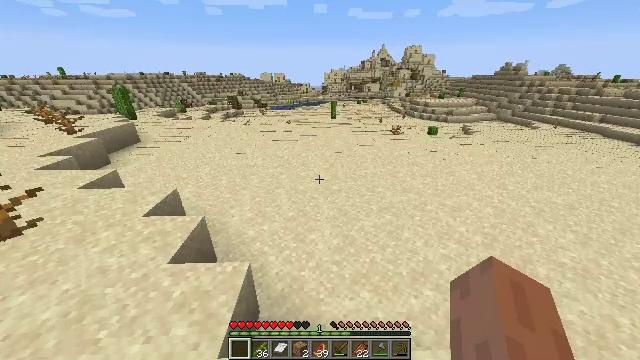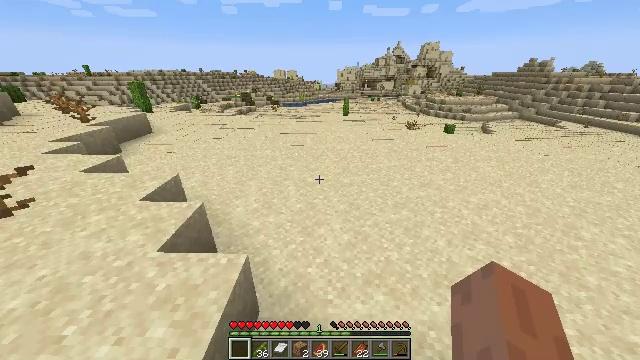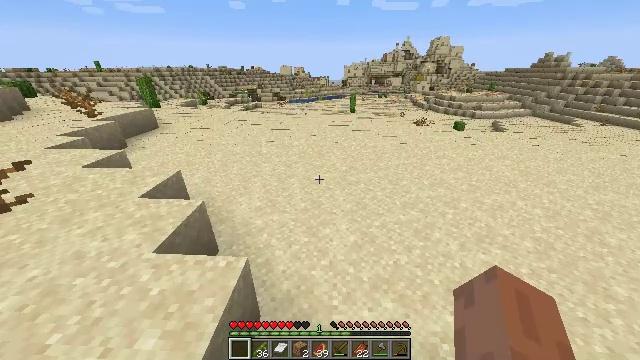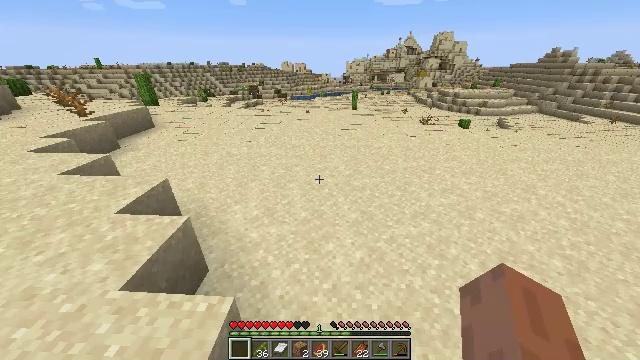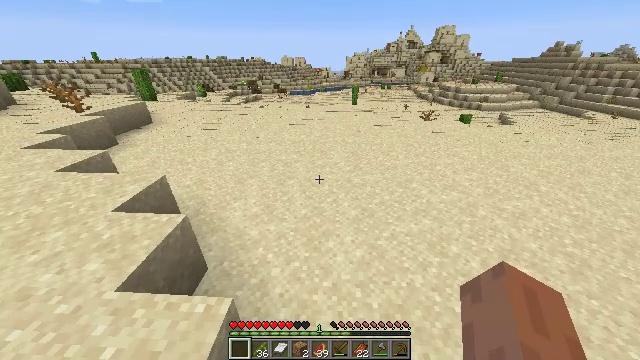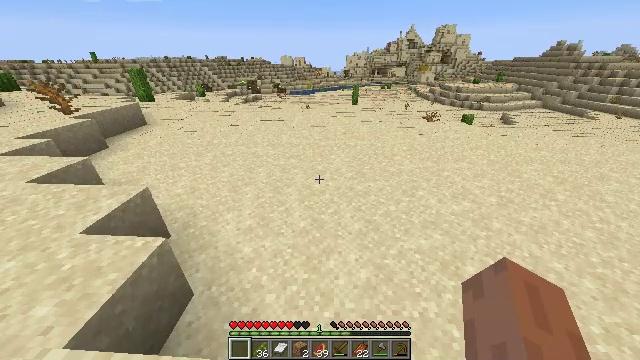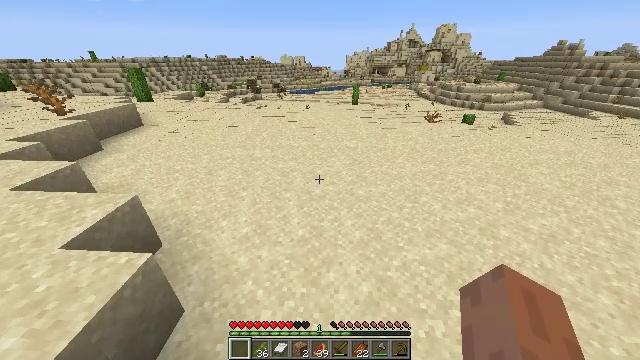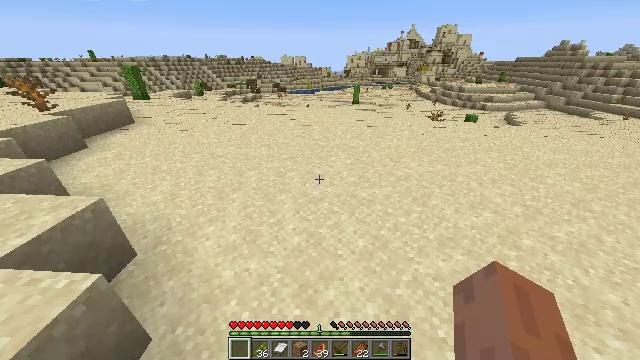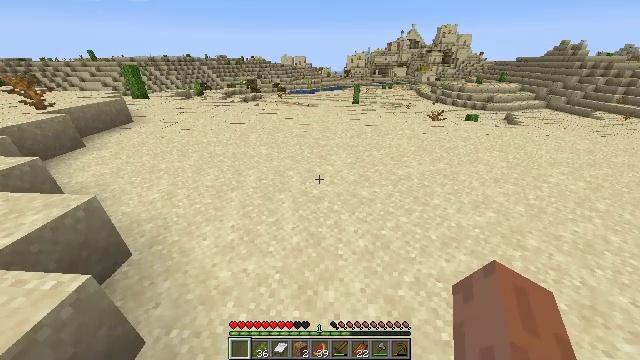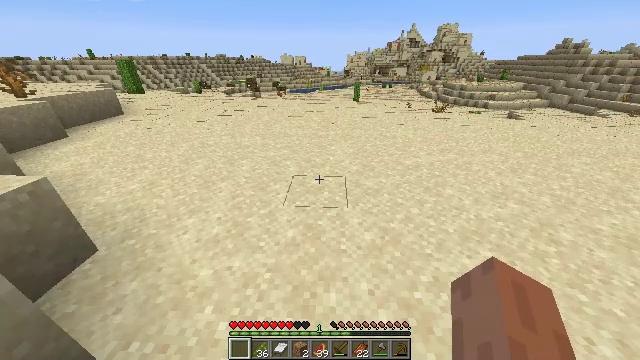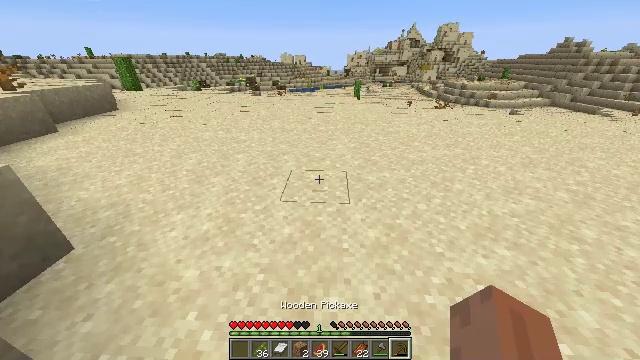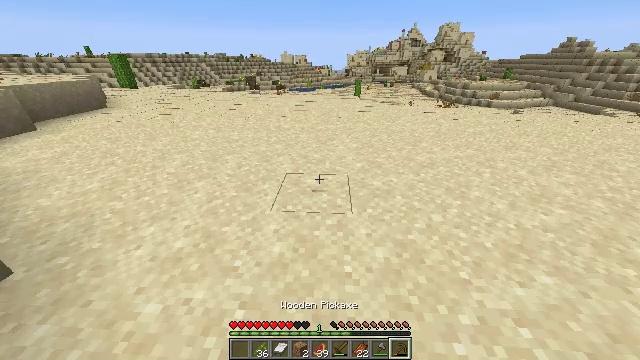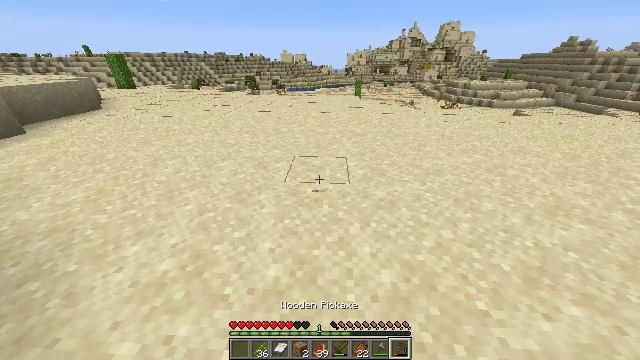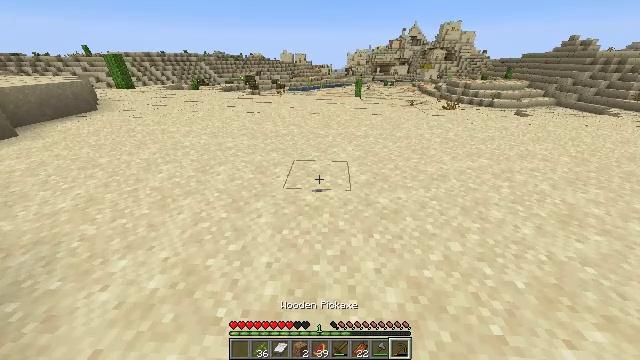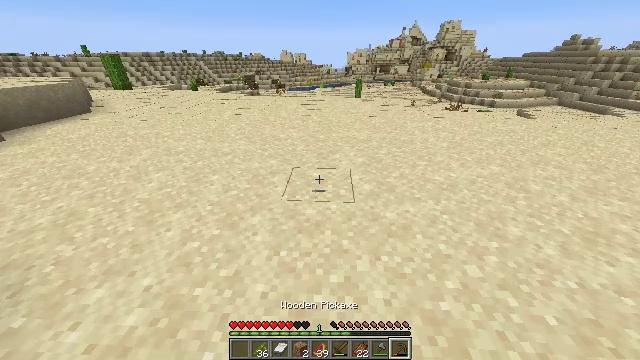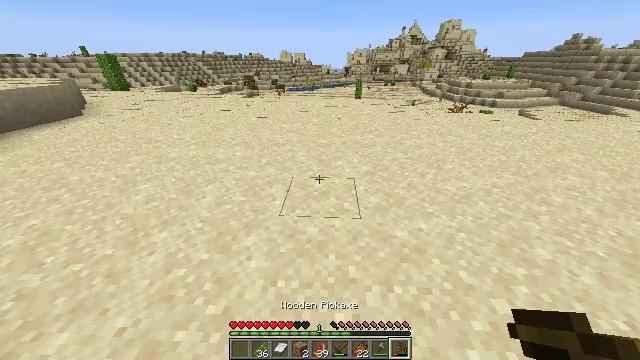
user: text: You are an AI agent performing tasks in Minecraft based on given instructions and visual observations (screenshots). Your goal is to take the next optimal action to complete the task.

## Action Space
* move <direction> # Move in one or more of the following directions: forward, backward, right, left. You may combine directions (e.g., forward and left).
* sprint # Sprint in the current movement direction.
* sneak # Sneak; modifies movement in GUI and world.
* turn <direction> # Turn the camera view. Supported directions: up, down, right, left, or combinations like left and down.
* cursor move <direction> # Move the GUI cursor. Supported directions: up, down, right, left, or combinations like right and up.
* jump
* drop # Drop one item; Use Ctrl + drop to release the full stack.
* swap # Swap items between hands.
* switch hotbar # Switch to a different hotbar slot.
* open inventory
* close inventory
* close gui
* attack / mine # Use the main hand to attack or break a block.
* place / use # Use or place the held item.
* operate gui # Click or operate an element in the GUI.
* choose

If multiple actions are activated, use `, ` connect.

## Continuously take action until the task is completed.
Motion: motion action
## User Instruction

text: Left-click to break the smooth sandstone slab.
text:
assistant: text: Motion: move forward, sprint, turn left
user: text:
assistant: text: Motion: move forward, turn left
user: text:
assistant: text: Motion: move forward, sprint
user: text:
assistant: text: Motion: move forward, sprint, turn down
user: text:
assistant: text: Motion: move forward, sprint
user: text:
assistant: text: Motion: move forward
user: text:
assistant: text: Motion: move forward
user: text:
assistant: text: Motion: move forward
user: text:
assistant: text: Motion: move forward, sprint
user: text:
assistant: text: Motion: move forward, sprint
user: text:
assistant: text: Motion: move forward, sprint
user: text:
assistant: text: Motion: move forward
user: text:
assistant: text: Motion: move forward
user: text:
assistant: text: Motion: move forward, sprint
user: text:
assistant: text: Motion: move forward, sprint
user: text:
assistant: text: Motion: move forward, sprint
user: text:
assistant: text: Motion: move forward, sprint
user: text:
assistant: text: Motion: move forward
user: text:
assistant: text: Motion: move forward
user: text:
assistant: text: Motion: move forward
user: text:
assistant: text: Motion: move forward
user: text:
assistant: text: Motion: move forward
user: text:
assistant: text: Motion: move forward
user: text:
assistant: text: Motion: move forward
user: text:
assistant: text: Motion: move forward, jump
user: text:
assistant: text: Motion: move forward, jump
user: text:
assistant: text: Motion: move forward, jump
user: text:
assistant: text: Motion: move forward, jump
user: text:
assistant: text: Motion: move forward, jump
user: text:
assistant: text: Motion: move forward, jump